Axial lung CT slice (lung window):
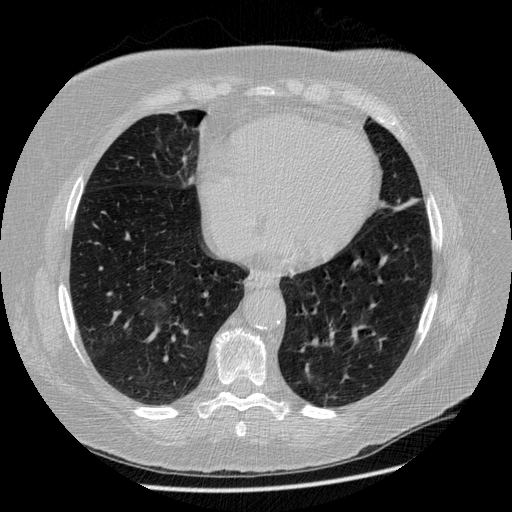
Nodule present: no